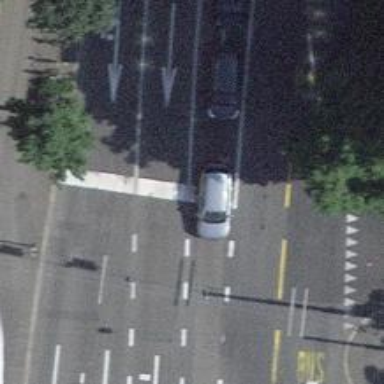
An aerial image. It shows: Road with traffic signals.